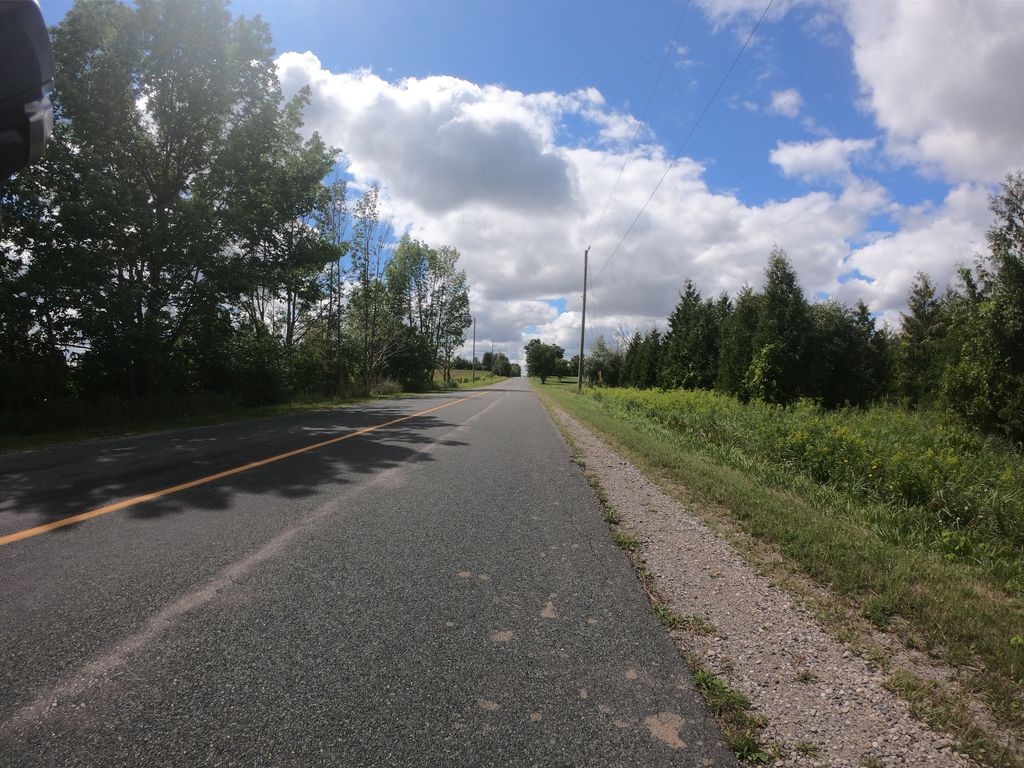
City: kitchener-waterloo